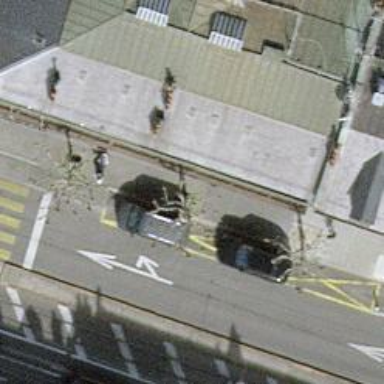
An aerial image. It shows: Avenue lined with trees.